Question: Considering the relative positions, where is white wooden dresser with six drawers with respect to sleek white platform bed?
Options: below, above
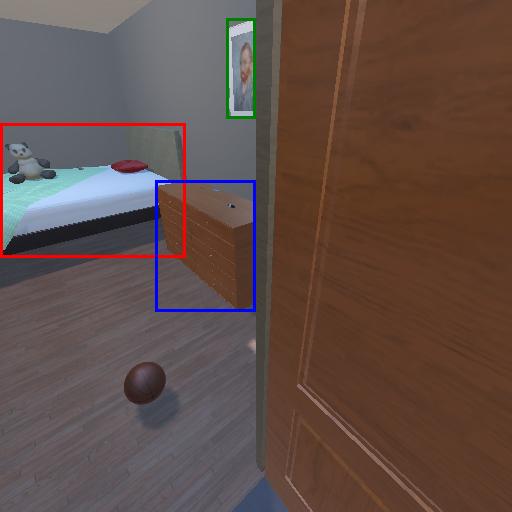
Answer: below